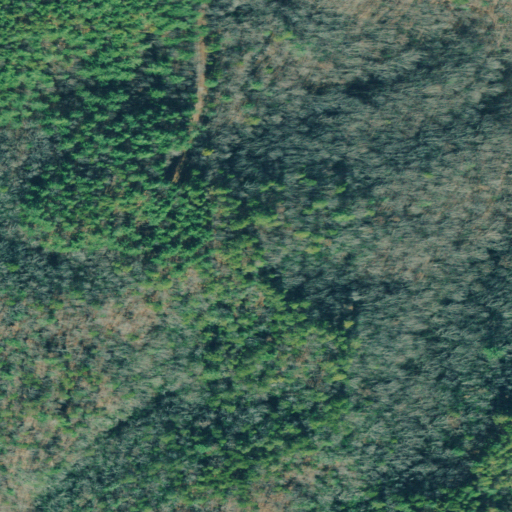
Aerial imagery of mountain in South Carolina named Old Field Mountain containing deciduous forest, mixed forest, evergreen forest, and open development